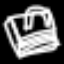
Label: angel